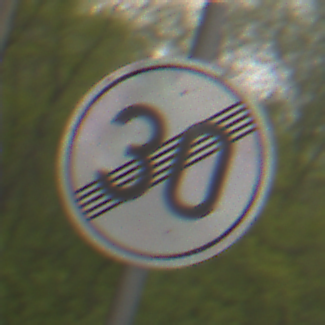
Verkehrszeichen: EndeGeschwindigkeit30
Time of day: MorningAfternoon
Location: Outdoor (Nature)
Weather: Overcast
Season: NotSpecified
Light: Natural